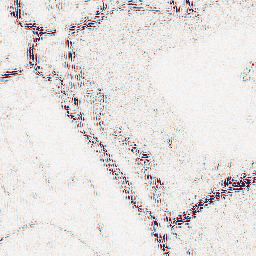
Category: wavelet
Decomposition family: wavelet_dwt
Decomposition parameters: wavelet: sym4
level: 2
Upsampling method: lanczos
Upsampling parameters: scale: 8
Upsampling scale: 8